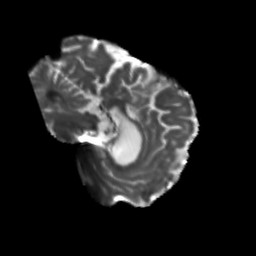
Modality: T2w
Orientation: sagittal
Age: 79
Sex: female
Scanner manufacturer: siemens
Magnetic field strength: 3 T
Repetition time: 5.47 s
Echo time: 0.0854 s